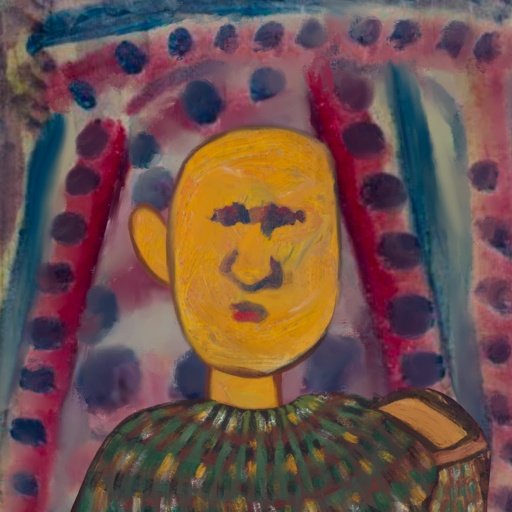
Background: HillGirl, Head And Neck Front: After_Raid, Face Front: In_The_Sun, Bust: After_Raid, Hair Front: Blank, Head Accessory: Blank, Second Necklace: Blank, Necklace: Blank, Baby: Blank